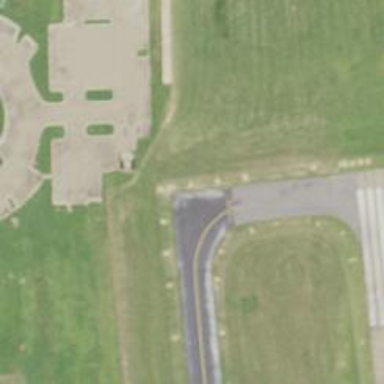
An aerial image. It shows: Image of taxiway at airport.